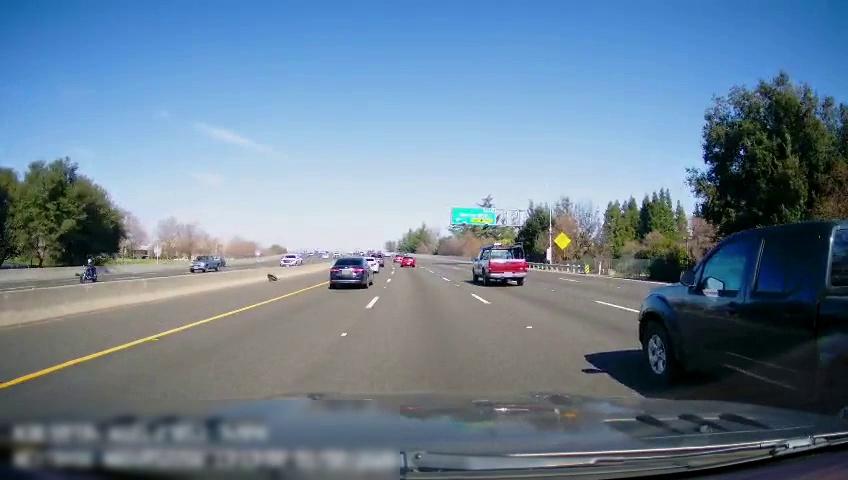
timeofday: Day
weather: Sunny
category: Drivable Space
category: Motorbikes
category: Vehicles | Car
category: Vehicles | SUV
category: Vehicles | Car
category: Drivable Space
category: Vehicles | Truck
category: Vehicles | Truck
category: Vehicles | Car
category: Vehicles | SUV
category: Vehicles | Car
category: Vehicles | Car
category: Lanes | Opposite Lane
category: Lanes | Alternate Lane
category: Lanes | Alternate Lane
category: Lanes | Alternate Lane
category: Lanes | Current Lane
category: Lanes | Current Lane
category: Lanes | Alternate Lane
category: Traffic | Signs
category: Traffic | Signs